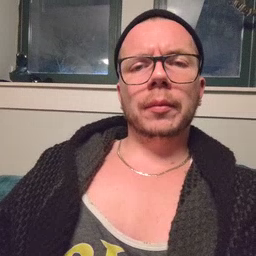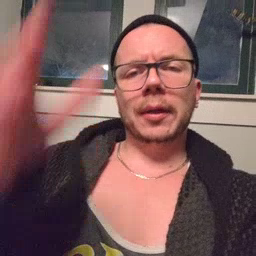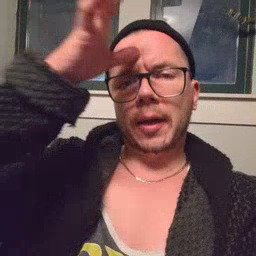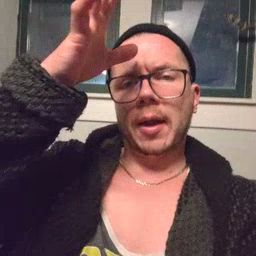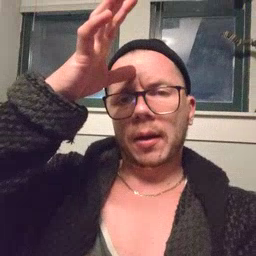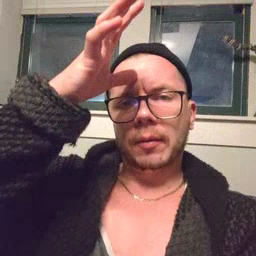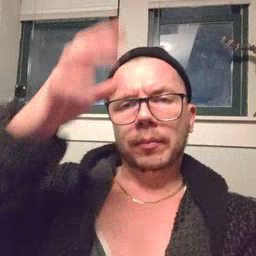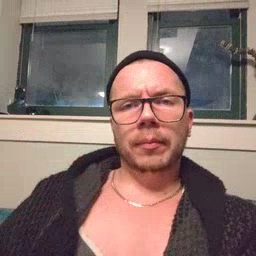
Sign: dad